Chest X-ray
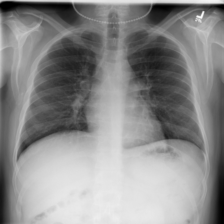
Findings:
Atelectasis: negative
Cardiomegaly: negative
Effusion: negative
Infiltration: negative
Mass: negative
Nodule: negative
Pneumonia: negative
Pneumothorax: negative
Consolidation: negative
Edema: negative
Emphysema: negative
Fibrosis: negative
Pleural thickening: negative
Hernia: negative